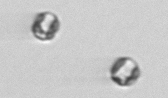
Label: Thalassiosira_sp_aff_mala